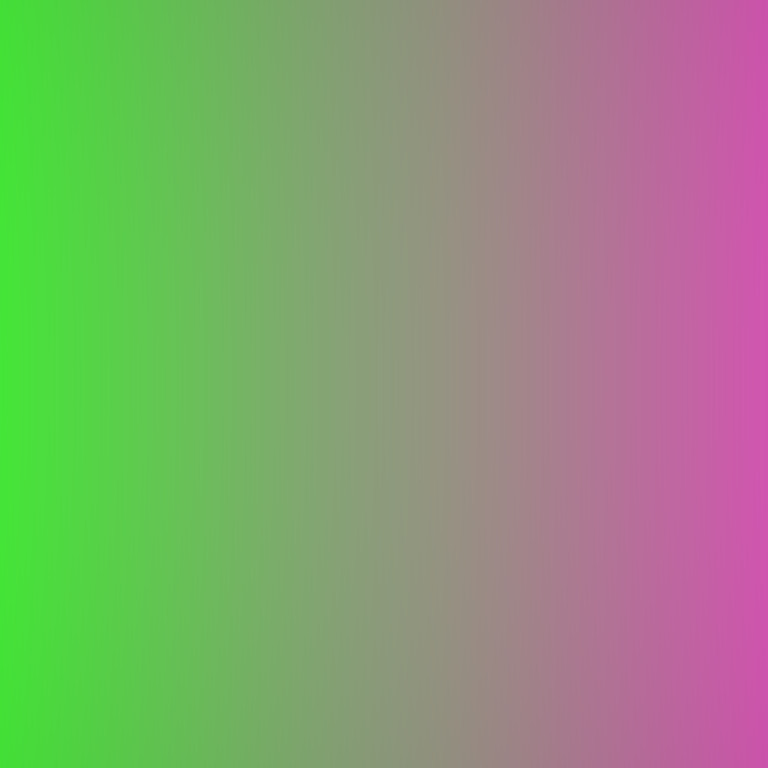
Abstract light effect, smooth gradient from vibrant green to soft magenta, calm atmosphere, diffuse light, no room, no furniture, no objects.